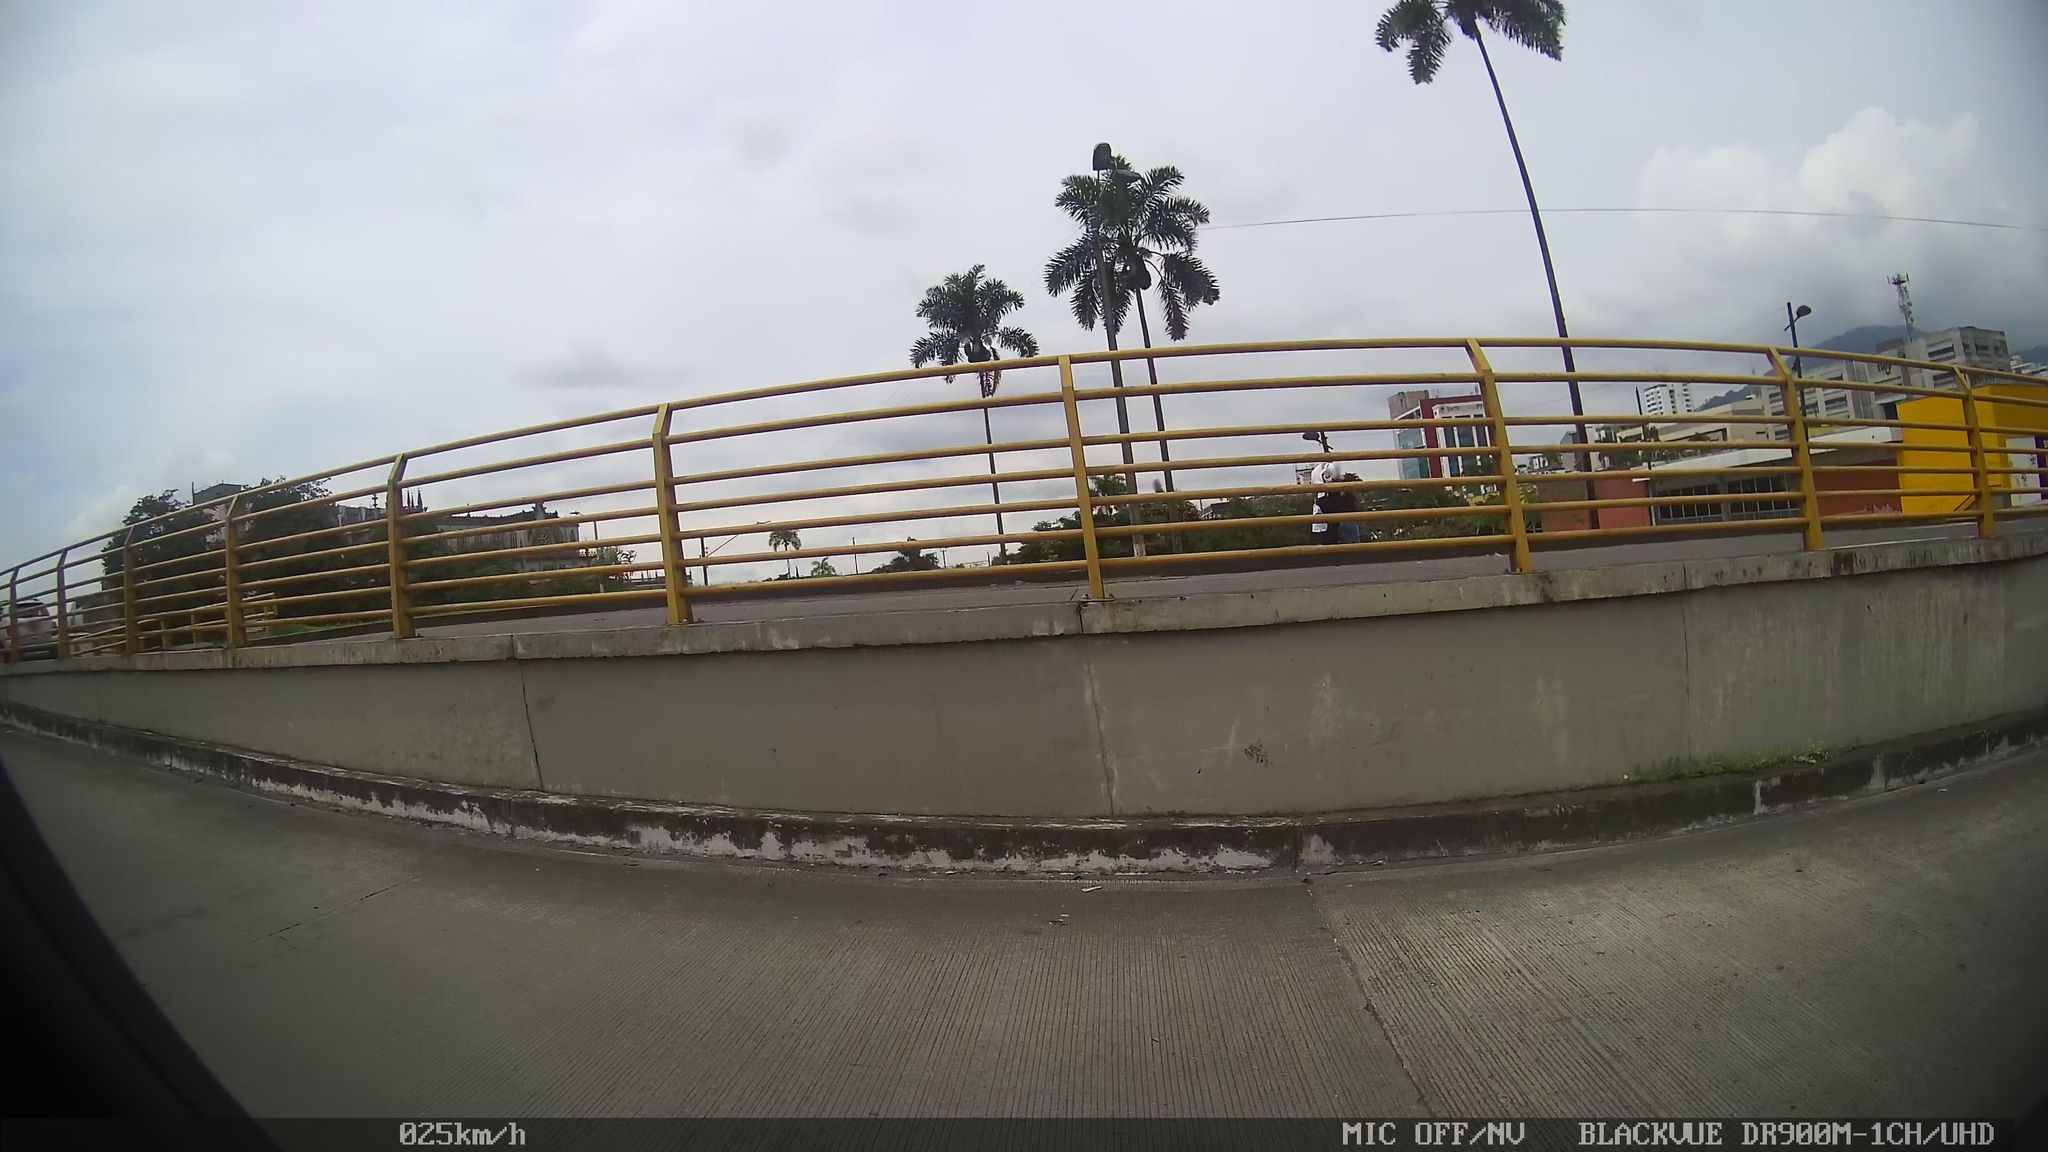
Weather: snowy
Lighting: day
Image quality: good
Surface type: driving surface
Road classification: secondary_link, secondary
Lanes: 2
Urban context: urban centre
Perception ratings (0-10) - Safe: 0.8, Lively: 1.14, Beautiful: 2.08, Boring: 3.66, Depressing: 4.08, Wealthy: 0.79